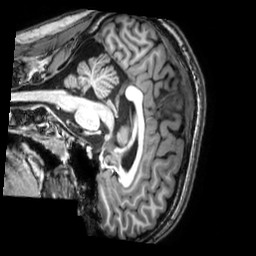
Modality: T1w
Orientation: sagittal
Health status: healthy
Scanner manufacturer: philips
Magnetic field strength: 3 T
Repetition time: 0.0077 s
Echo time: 0.0035 s